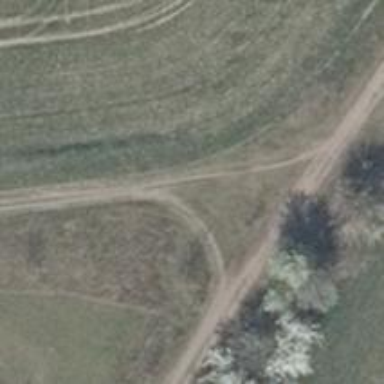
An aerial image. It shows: Dirt path.